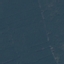
Label: Forest